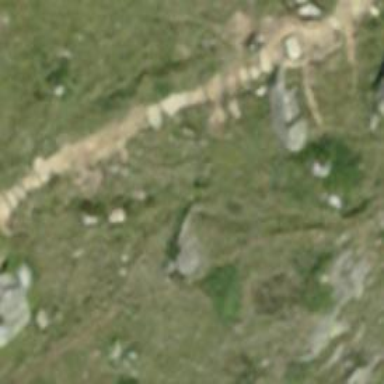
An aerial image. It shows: Rocky road with steps.